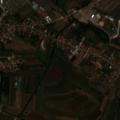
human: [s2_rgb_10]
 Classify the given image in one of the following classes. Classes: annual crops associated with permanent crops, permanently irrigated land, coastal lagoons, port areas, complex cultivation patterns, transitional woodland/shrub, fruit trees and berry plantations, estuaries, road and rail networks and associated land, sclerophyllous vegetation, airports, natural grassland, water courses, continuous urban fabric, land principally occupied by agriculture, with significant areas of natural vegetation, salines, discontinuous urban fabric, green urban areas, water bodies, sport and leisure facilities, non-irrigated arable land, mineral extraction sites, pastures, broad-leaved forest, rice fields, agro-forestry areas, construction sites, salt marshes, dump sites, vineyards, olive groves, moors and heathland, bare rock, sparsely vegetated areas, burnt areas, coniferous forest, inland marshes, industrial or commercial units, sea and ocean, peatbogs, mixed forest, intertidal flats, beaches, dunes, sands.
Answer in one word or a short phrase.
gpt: discontinuous urban fabric, non-irrigated arable land, complex cultivation patterns, land principally occupied by agriculture, with significant areas of natural vegetation